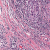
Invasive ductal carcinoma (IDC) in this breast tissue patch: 1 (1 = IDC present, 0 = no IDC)